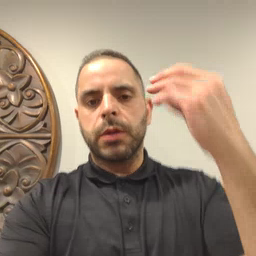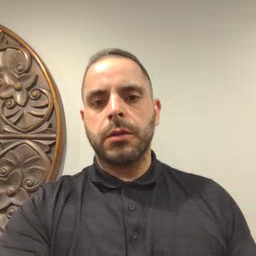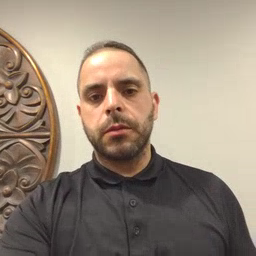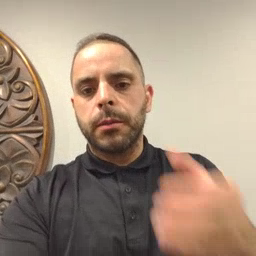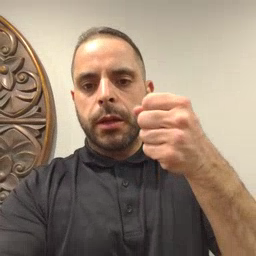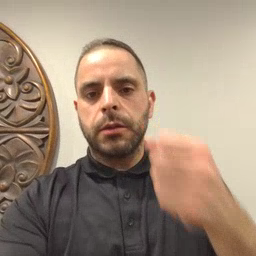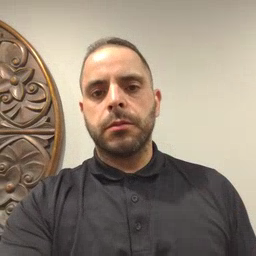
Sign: milk